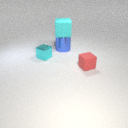
small cyan metal cube in front of large blue metal cylinder